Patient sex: M
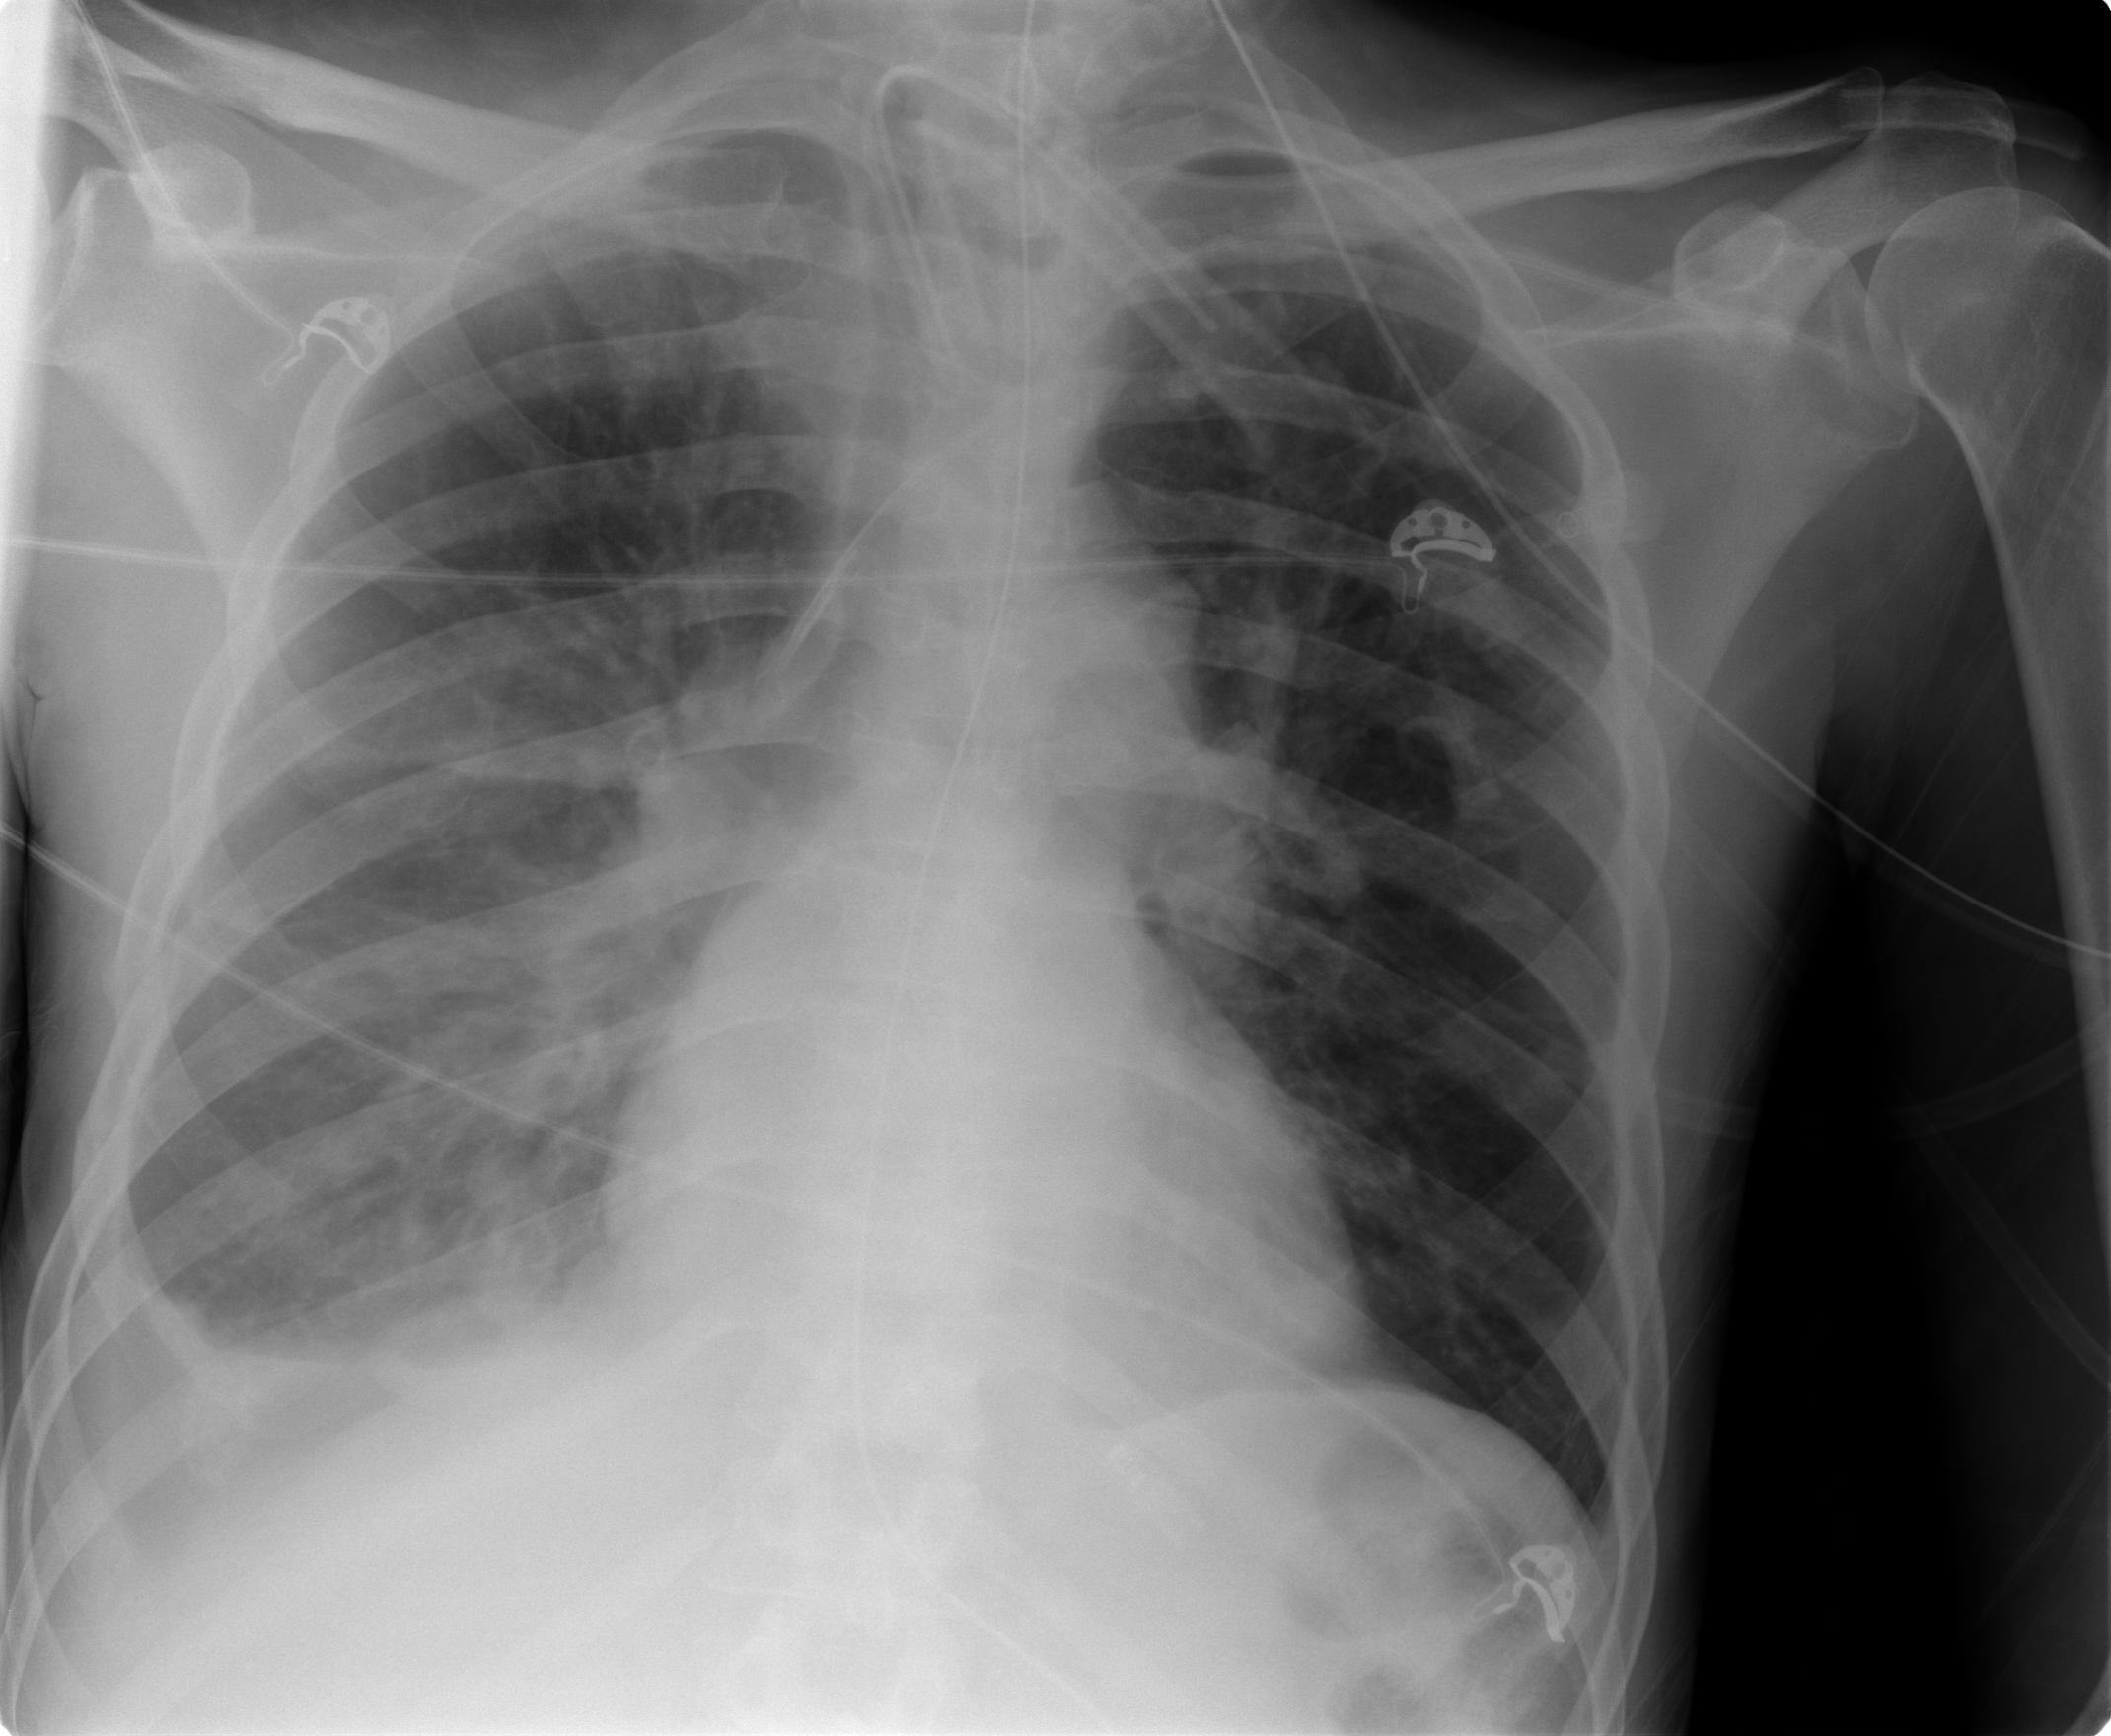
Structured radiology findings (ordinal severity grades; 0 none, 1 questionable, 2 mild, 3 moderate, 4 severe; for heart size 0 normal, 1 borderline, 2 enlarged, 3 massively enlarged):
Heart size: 0
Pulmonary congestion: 0
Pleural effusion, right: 2
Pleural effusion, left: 0
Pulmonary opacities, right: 3
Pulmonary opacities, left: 0
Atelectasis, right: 2
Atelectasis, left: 2